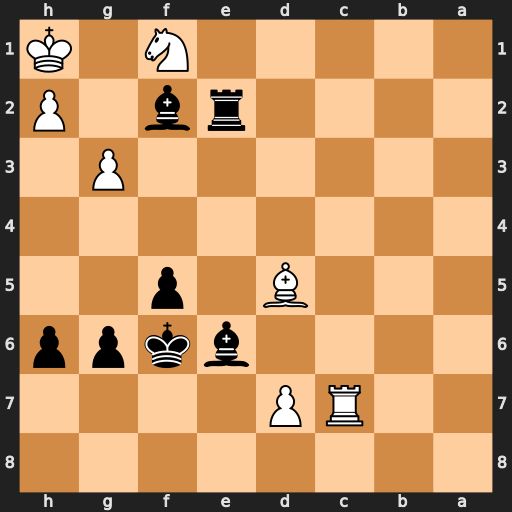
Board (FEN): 8/2RP4/4bkpp/3B1p2/8/6P1/4rb1P/5N1K
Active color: b
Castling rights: -
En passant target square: -
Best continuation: Bxd5#